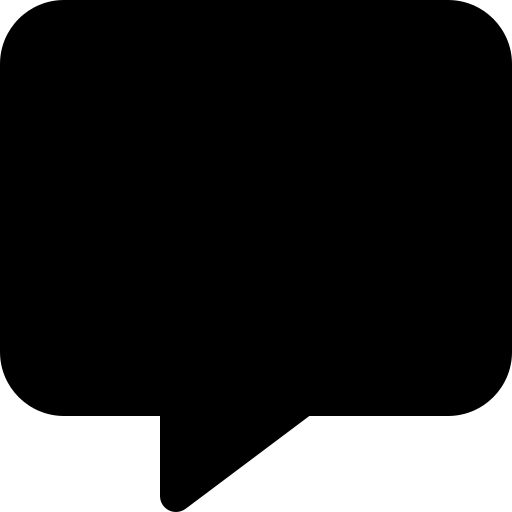
Tags: icon, FontAwesome, fa-icon, solid, message